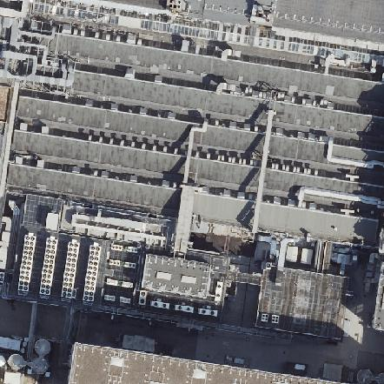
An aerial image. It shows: Industrial building.